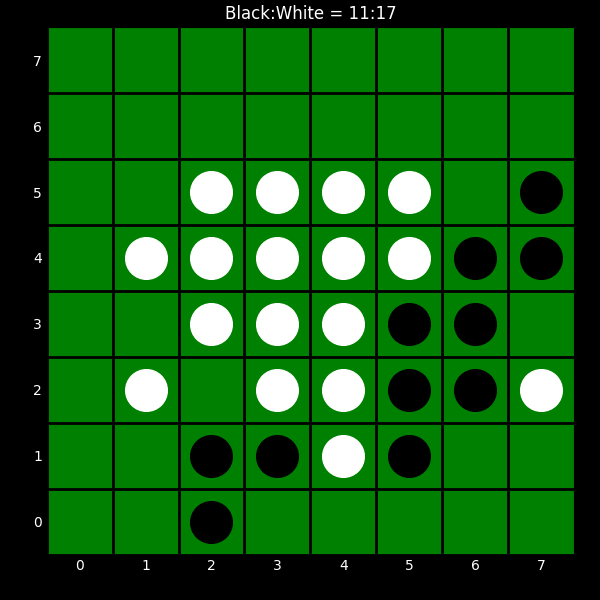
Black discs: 11
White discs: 17